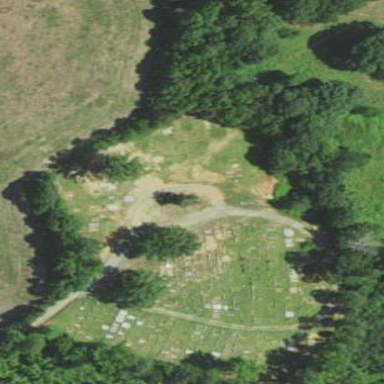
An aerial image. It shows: Cemetery.